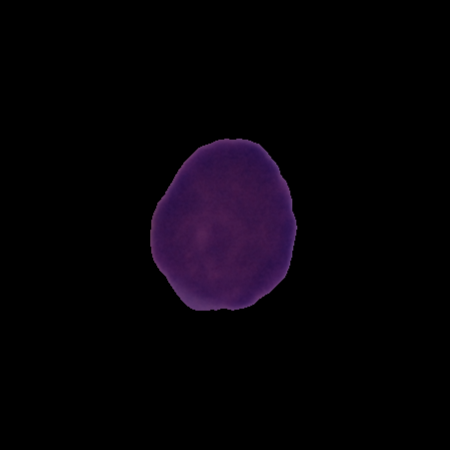
Label: cancer